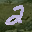
Label: 2